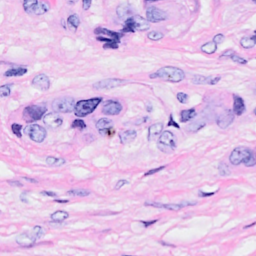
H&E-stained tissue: Breast